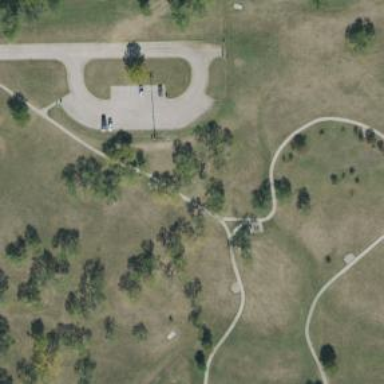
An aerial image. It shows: Disc golf basket.